Interaction volume radius: 10 \u00c5
Interaction volume height: 15 \u00c5
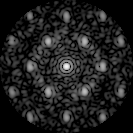
Disorder parameter: 0.4562